Aerial crown-view tile of a tropical tree (Barro Colorado Island, Panama), acquired 20240918:
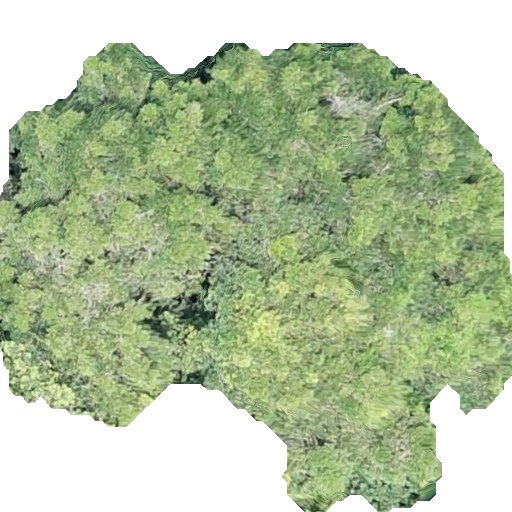
Species: Brosimum alicastrum
GBIF accepted scientific name: Brosimum alicastrum
Crown area: 288.924 m²